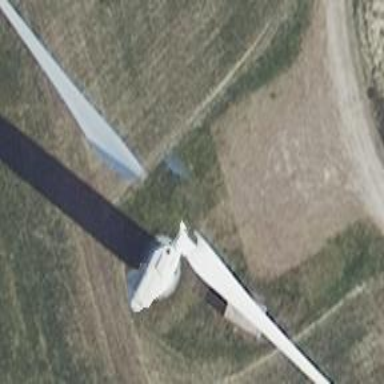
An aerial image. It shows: Wind generator powered by horizontal axis wind turbine.